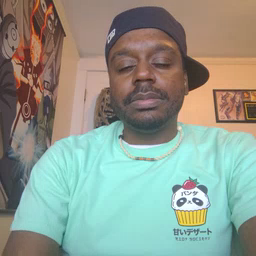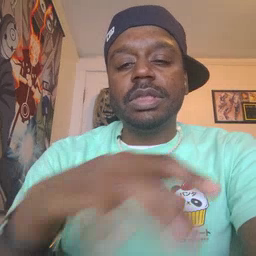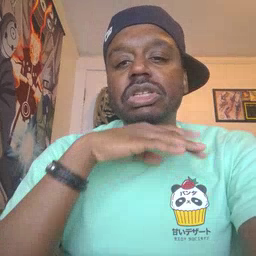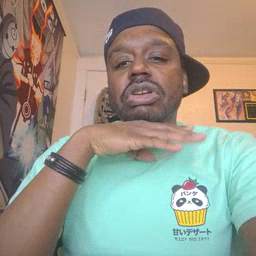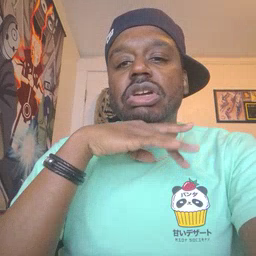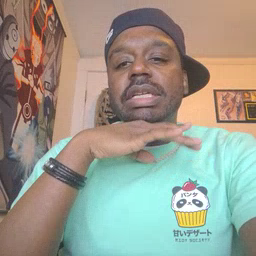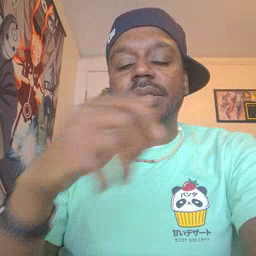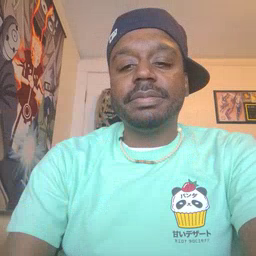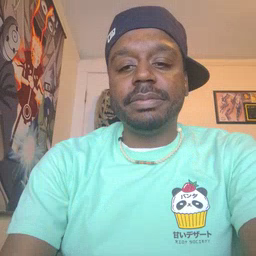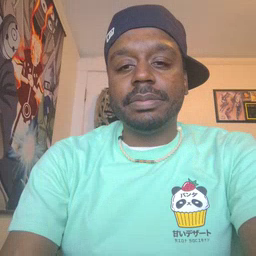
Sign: dirty